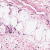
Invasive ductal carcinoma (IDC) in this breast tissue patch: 0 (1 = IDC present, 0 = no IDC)